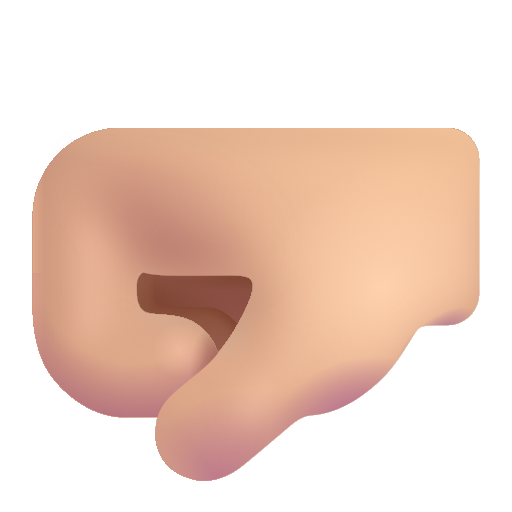
left facing fist color  light